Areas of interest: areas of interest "Educational"
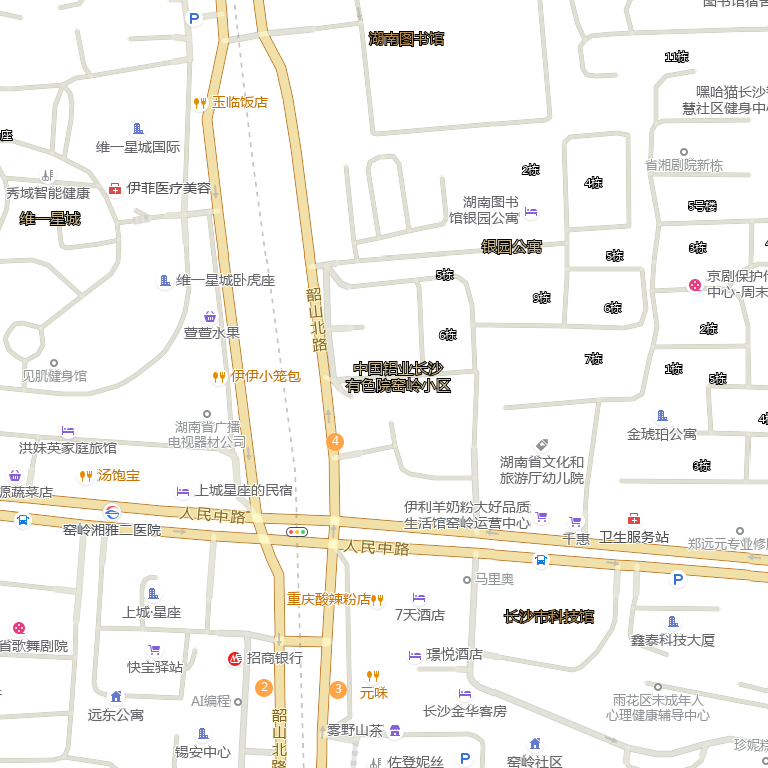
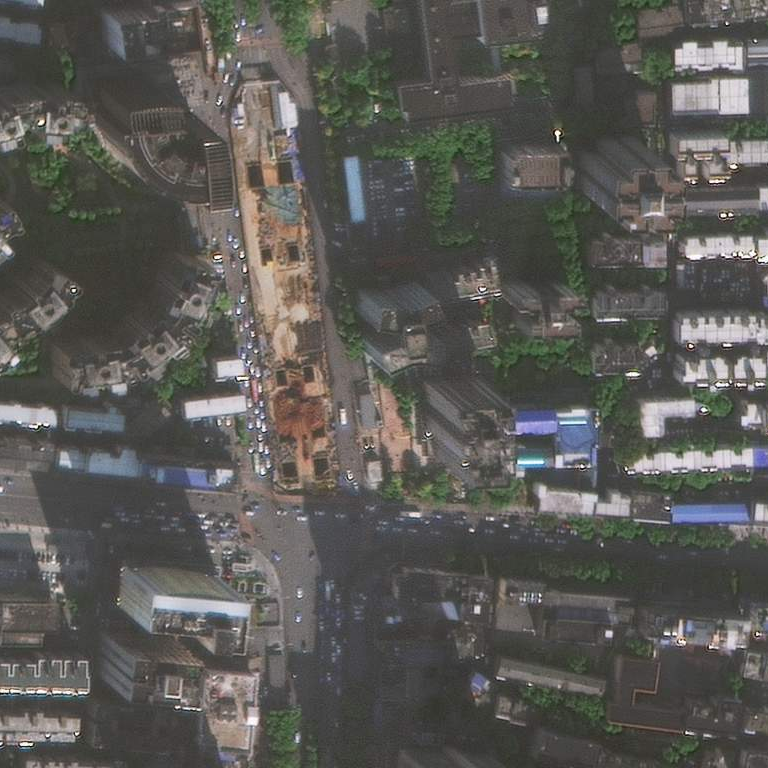